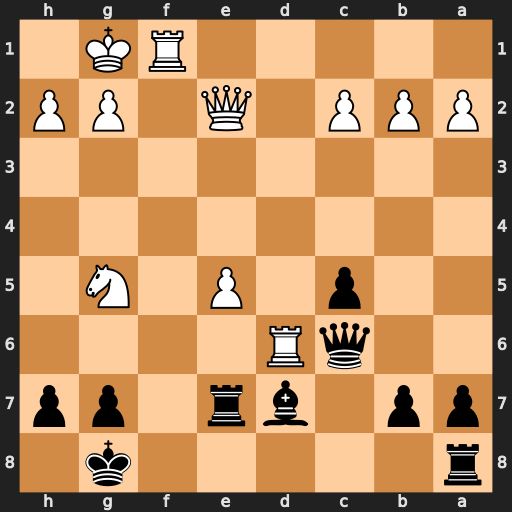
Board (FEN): r5k1/pp1br1pp/2qR4/2p1P1N1/8/8/PPP1Q1PP/5RK1
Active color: b
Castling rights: -
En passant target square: -
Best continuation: Qxd6 Qc4+ Be6 exd6 Bxc4 dxe7 Bxf1